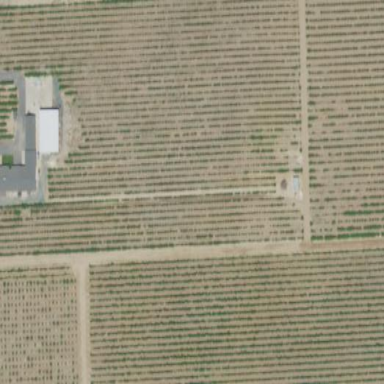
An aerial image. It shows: Vineyard where grapes are grown.